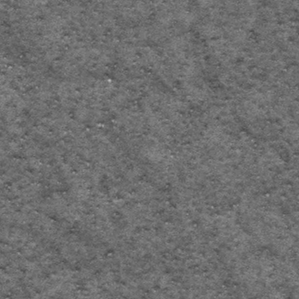
Label: frost